Field crop: maize
Growth stage: 2
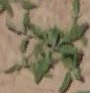
Species: atriplex